Question: I try to read data from database that I made with . Everything is ok but I can't see results. I copied 'mydb.db' to assets folder that I makes in root of project.
Where is my problem?
Thanks.
'''
public class DatabasesActivity extends Activity {
Cursor c;
@Override
protected void onCreate(Bundle savedInstanceState) {
super.onCreate(savedInstanceState);
setContentView(R.layout.activity_databases);
DBAdapter db = new DBAdapter(this);
try {
String destPath = "/data/data/"+getPackageName()+"/databases";
File f=new File(destPath);
if (!f.exists()) {
f.mkdirs();
f.createNewFile();
CopyDB(getBaseContext().getAssets().open("mydb"),
new FileOutputStream(destPath+"/MyDB"));
}
} catch (FileNotFoundException e) {
e.printStackTrace();
} catch (IOException e) {
e.printStackTrace();
}
db.open();
Cursor c=db.getAllContacts();//.getAllContacts();
if(c.moveToFirst()) {
do {
DisplayContact(c);
} while (c.moveToNext());
}
db.close();
}
public void CopyDB(InputStream inputStream,
OutputStream outputStream) throws IOException {
byte[] buffer=new byte[1024];
int lenght;
while ((lenght=inputStream.read(buffer))>0) {
outputStream.write(buffer,0,lenght);
Toast.makeText(this,"copy", Toast.LENGTH_LONG).show();
}
inputStream.close();
outputStream.close();
}
public void DisplayContact(Cursor c) {
Toast.makeText(this,"Name: "+c.getString(1)+"
"+
"Date: "+c.getString(2)+"
"+
"Email: ",
Toast.LENGTH_LONG).show();
}
}
'''
and this is my :
'''
public class DBAdapter {
private static final String TAG = "DBAdapter"; //used for logging database version changes
// Field Names:
public static final String KEY_ROWID = "_id";
public static final String KEY_NAME = "name";
public static final String KEY_EMAIL = "email";
public static final String[] ALL_KEYS = new String[] {KEY_ROWID, KEY_NAME, KEY_EMAIL};
// Column Numbers for each Field Name:
public static final int COL_ROWID = 0;
public static final int COL_TASK = 1;
public static final int COL_DATE = 2;
// DataBase info:
public static final String DATABASE_NAME = "MyDB";
public static final String DATABASE_TABLE = "contacts";
public static final int DATABASE_VERSION = 1; // The version number must be incremented each time a change to DB structure occurs.
//SQL statement to create database
private static final String DATABASE_CREATE_SQL =
"CREATE TABLE " + DATABASE_TABLE
+ " (" + KEY_ROWID + " INTEGER PRIMARY KEY AUTOINCREMENT, "
+ KEY_NAME + " TEXT NOT NULL, "
+ KEY_EMAIL + " TEXT"
+ ");";
private final Context context;
private DataBaseHelper DBHelper;
private SQLiteDatabase db;
public DBAdapter(Context ctx) {
this.context = ctx;
DBHelper = new DataBaseHelper(context);
}
private static class DataBaseHelper extends SQLiteOpenHelper {
DataBaseHelper(Context context) {
super(context, DATABASE_NAME, null, DATABASE_VERSION);
}
public void onCreate(SQLiteDatabase db) {
try {
db.execSQL(DATABASE_CREATE_SQL);
} catch (SQLException e) {
e.printStackTrace();
}
}
public void onUpgrade(SQLiteDatabase _db, int oldVersion, int newVersion) {
Log.w(TAG, "Upgrading application's database from version " + oldVersion
+ " to " + newVersion + ", which will destroy all old data!");
}
}
// Open the database connection.
public DBAdapter open() throws SQLException {
db = DBHelper.getWritableDatabase();
return this;
}
// Close the database connection.
public void close() {
DBHelper.close();
}
// Add a new set of values to be inserted into the database.
public long insertContact(String name, String email) {
ContentValues initialValues = new ContentValues();
initialValues.put(KEY_NAME, name);
initialValues.put(KEY_EMAIL, email);
return db.insert(DATABASE_TABLE,null,initialValues);
// Insert the data into the database.
}
// Delete a row from the database, by rowId (primary key)
public boolean deleteContact(long rowId) {
String where = KEY_ROWID + "=" + rowId;
return db.delete(DATABASE_TABLE, where, null) > 0;
}
public Cursor getAllContacts() {
String where = null;
Cursor c = db.query(true, DATABASE_TABLE, ALL_KEYS, where, null, null, null, null, null);
if (c != null) {
c.moveToFirst();
}
return c;
}
/*public void deleteAll() {
Cursor c = getAllRows();
long rowId = c.getColumnIndexOrThrow(KEY_ROWID);
if (c.moveToFirst()) {
do {
deleteRow(c.getLong((int) rowId));
} while (c.moveToNext());
}
c.close();
}*/
// Return all data in the database.
// Get a specific row (by rowId)
public Cursor getContacts(long rowId) throws SQLException {
String where = KEY_ROWID + "=" + rowId;
Cursor c = db.query(true, DATABASE_TABLE, ALL_KEYS,
where, null, null, null, null, null);
if (c != null) {
c.moveToFirst();
}
return c;
}
// Change an existing row to be equal to new data.
public boolean updateRow(long rowId, String name, String email) {
String where = KEY_ROWID + "=" + rowId;
ContentValues newValues = new ContentValues();
newValues.put(KEY_NAME, name);
newValues.put(KEY_EMAIL, email);
// Insert it into the database.
return db.update(DATABASE_TABLE, newValues, where, null) != 0;
}
}
'''
Here is my screenshot:

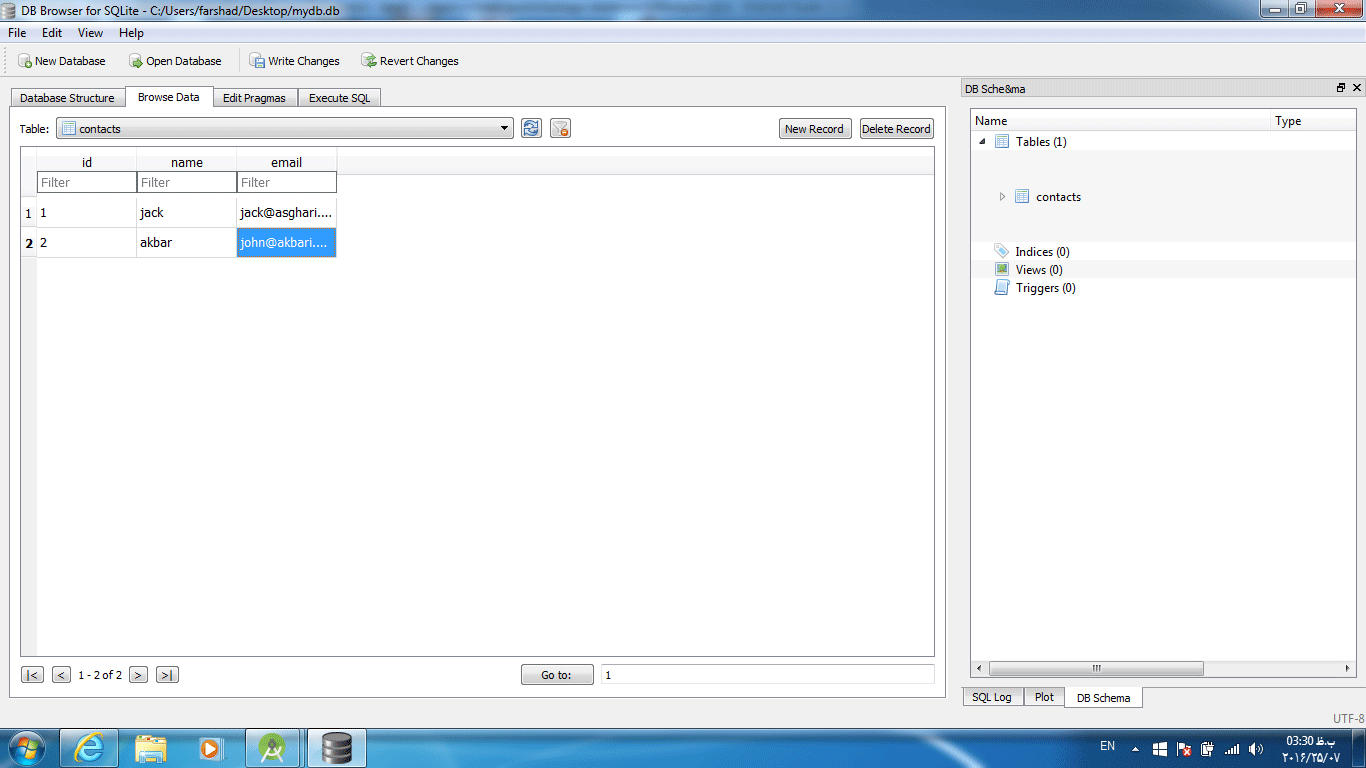
Answer: As @CL. says, you should use <URL>.
If you use gradle based IDE like 'Android Studio', simply add the following dependency in your file:
'''
compile 'com.readystatesoftware.sqliteasset:sqliteassethelper:+'
'''
If you use 'Eclipse', download the latest library JAR and put it in your project's libs folder. Download it from <URL>.
After you have added the library, extend your with by changing the following code of yours in :
'''
private static class DataBaseHelper extends SQLiteOpenHelper
'''
to:
'''
private static class DataBaseHelper extends SQLiteAssetHelper
'''
Then add your database to asset folder, remember to zip or gzip it first, where it reside in database folder like:
'''
assets/databases/mydb.db.zip
'''
Please read more at <URL>